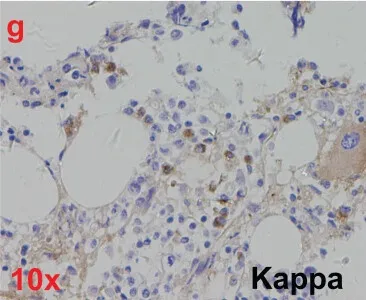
Clinical and histopathological appearances. (d-g) Pathological and immunohistochemical results of bone marrow showing CD138 (+), CD38 (+), CD56 (partial +), Kappa (+), myelodysplastic activity and increased plasmocyte.
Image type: pathology (immunostaining)